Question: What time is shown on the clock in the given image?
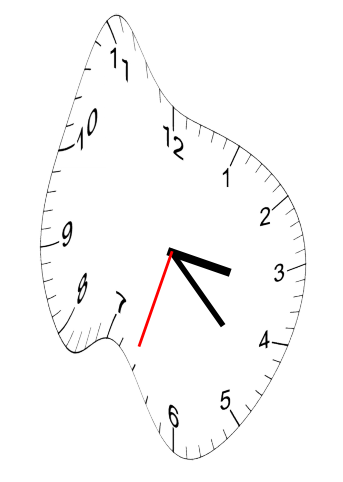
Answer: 03:22:33